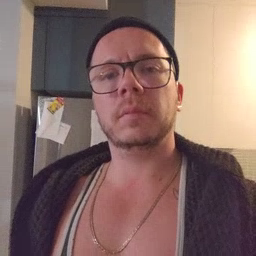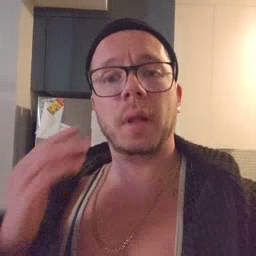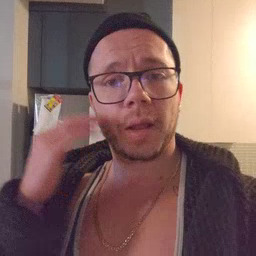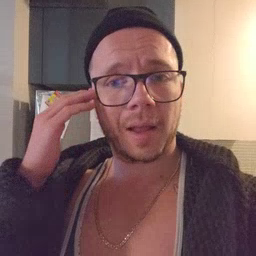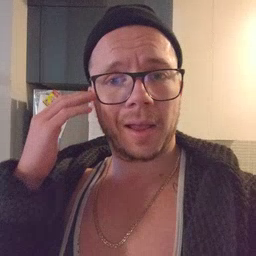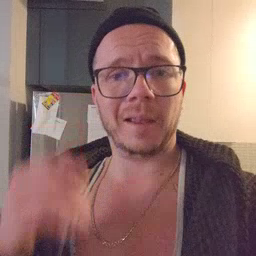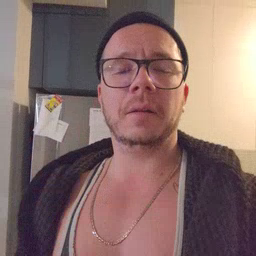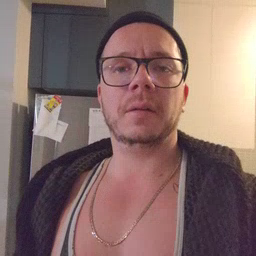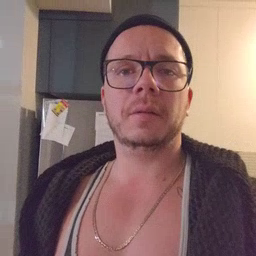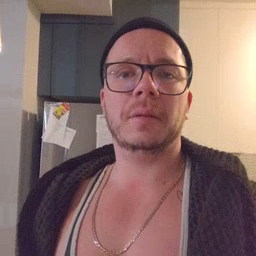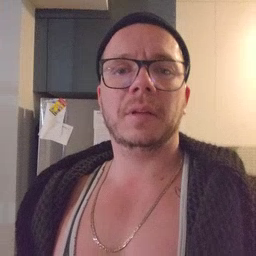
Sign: head